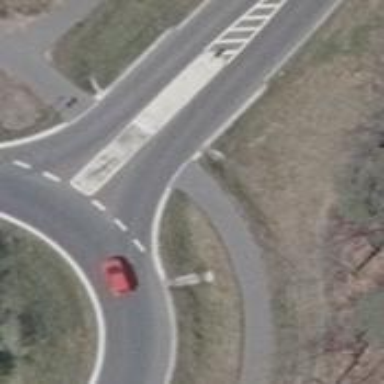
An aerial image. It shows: Unmarked road crossing.